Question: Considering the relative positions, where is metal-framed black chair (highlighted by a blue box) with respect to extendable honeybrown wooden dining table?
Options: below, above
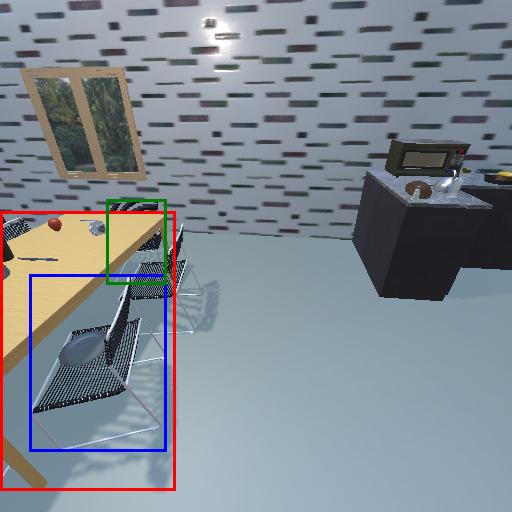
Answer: below